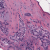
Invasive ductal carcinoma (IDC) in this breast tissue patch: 1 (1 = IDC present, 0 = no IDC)